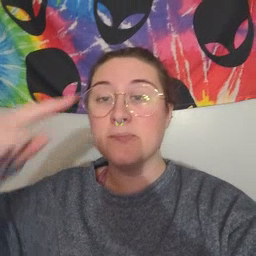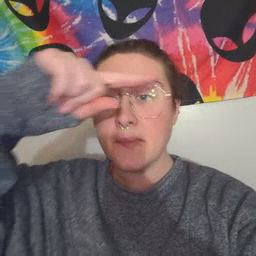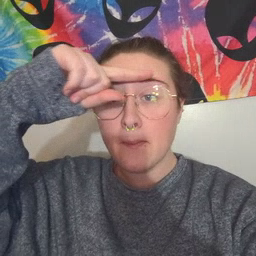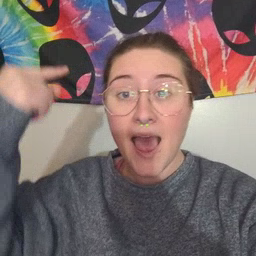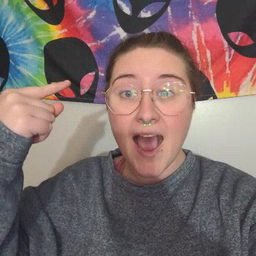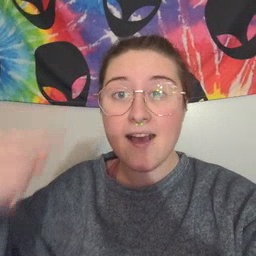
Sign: black